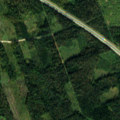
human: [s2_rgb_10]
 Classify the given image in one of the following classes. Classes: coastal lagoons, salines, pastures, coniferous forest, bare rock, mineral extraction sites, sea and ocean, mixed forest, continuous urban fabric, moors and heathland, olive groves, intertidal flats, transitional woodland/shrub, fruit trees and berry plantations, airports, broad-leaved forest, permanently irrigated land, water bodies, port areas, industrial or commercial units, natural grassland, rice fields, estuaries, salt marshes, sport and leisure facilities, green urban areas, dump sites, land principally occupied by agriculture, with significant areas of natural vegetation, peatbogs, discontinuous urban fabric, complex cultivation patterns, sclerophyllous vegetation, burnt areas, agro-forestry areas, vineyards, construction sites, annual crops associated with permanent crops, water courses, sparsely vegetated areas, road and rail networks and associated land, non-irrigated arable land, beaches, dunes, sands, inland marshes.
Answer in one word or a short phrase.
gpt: mixed forest, transitional woodland/shrub